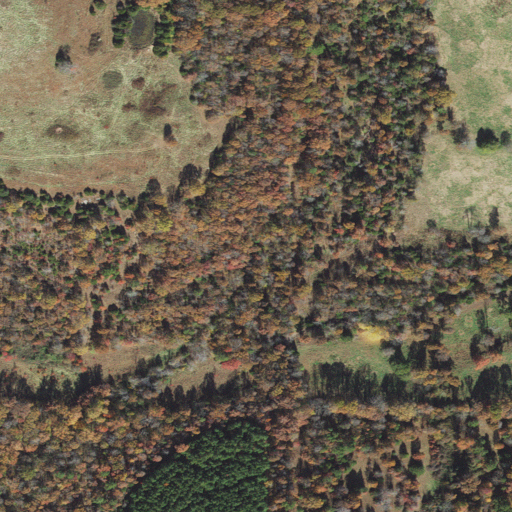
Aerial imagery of valley in Arkansas named Ogan Hollow containing deciduous forest, pasture, mixed forest, grassland, evergreen forest, and shrub